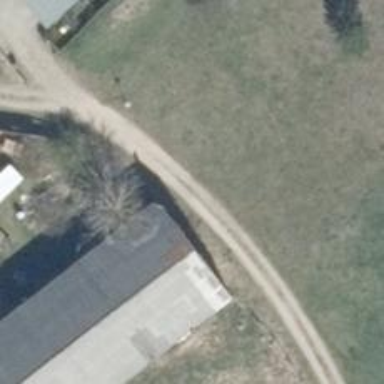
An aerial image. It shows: Driveway with ground surface.